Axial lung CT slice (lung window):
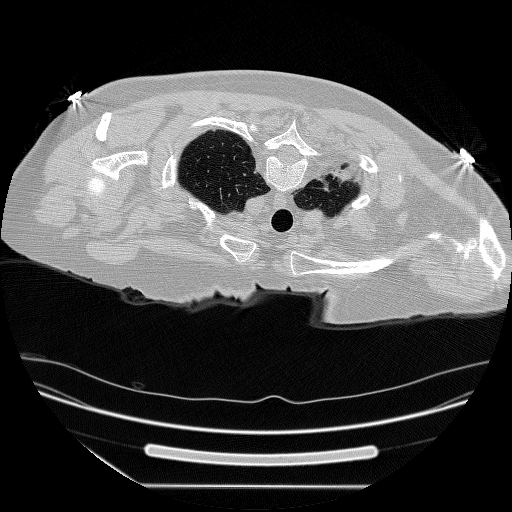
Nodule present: no